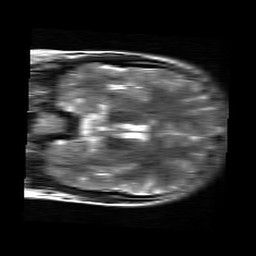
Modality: T2w
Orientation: coronal
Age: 19
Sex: female
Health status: healthy
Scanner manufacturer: siemens
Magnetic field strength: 3 T
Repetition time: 4.01 s
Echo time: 0.116 s